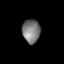
Tissue: lung
Cell type: Epithelial cells
Senescence score: 0.1902
Nuclear area (px): 411
Mean DAPI intensity: 121.698